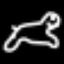
Label: frog